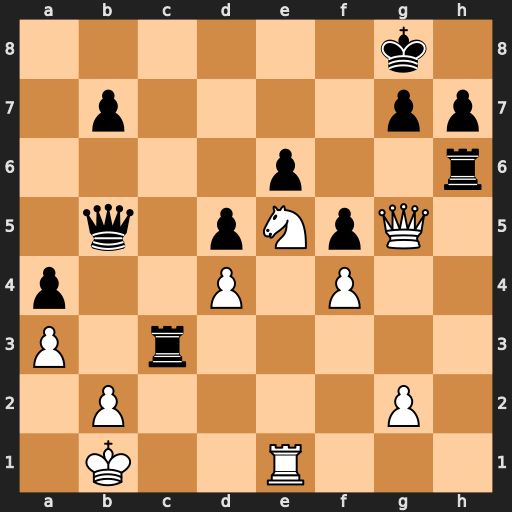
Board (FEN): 6k1/1p4pp/4p2r/1q1pNpQ1/p2P1P2/P1r5/1P4P1/1K2R3
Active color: w
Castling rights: -
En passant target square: -
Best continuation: Qd8+ Qe8 Qxe8#